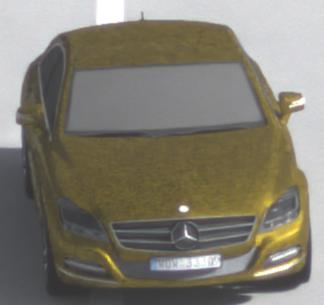
Make: Mercedes-Benz
Model: CLS Coupé 350
Detailed model: CLS-Class (218) Coupé
Model produced from: 2011/01
Model produced until: 2014/07
Doors: 4
Color: yellow
Road condition: dry road
Daytime: morning or afternoon
Contrast: low contrast